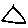
Label: triangle